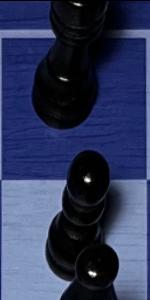
Label: Pawn_Black